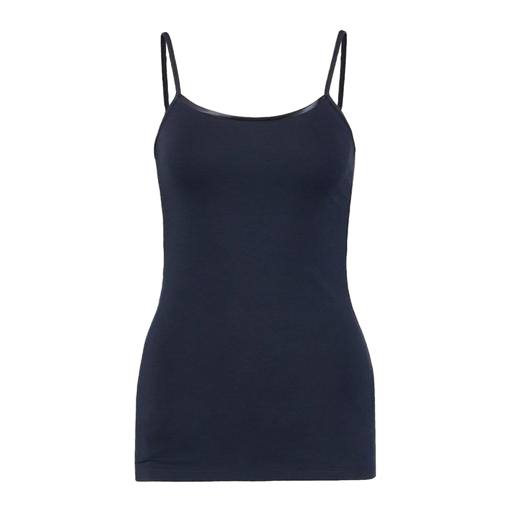
longline cami, longline singlet, longline vest, white background